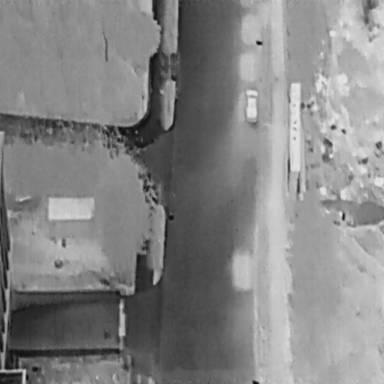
There is a Car in the infrared image.